Field crop: tomato
Growth stage: 1
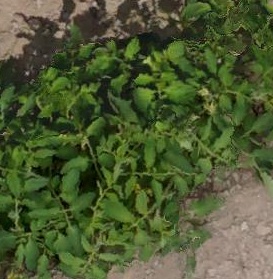
Species: tomato